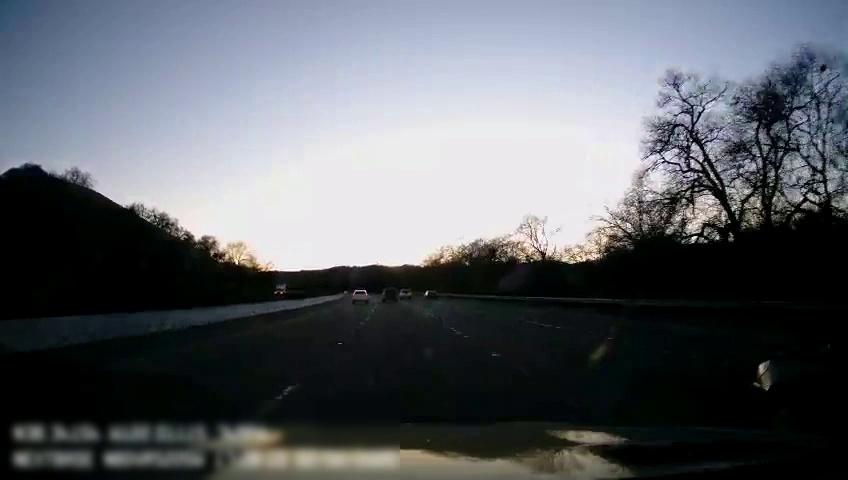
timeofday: Day
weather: Cloudy
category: Drivable Space
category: Vehicles | SUV
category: Vehicles | Van
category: Vehicles | Truck
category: Vehicles | SUV
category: Vehicles | Truck
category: Vehicles | Car
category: Lanes | Current Lane
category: Lanes | Current Lane
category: Lanes | Alternate Lane